Aerial crown-view tile of a tropical tree (Barro Colorado Island, Panama), acquired 20250915:
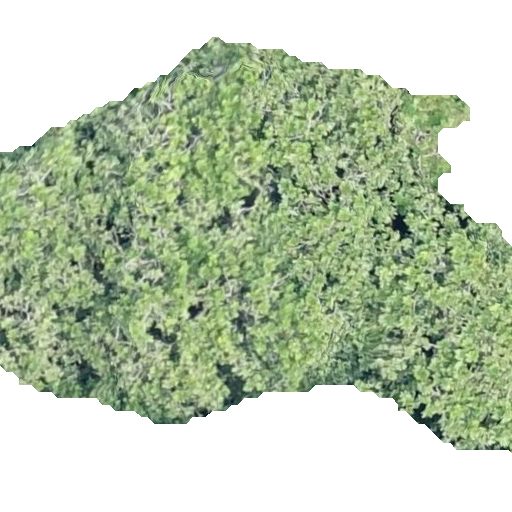
Species: Anacardium excelsum
GBIF accepted scientific name: Anacardium excelsum
Crown area: 246.604 m²